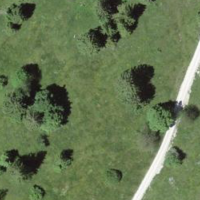
EUNIS habitat code: 23
Species observed at this site:
Primula veris